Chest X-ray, PA view. Patient: 20 years old, sex F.
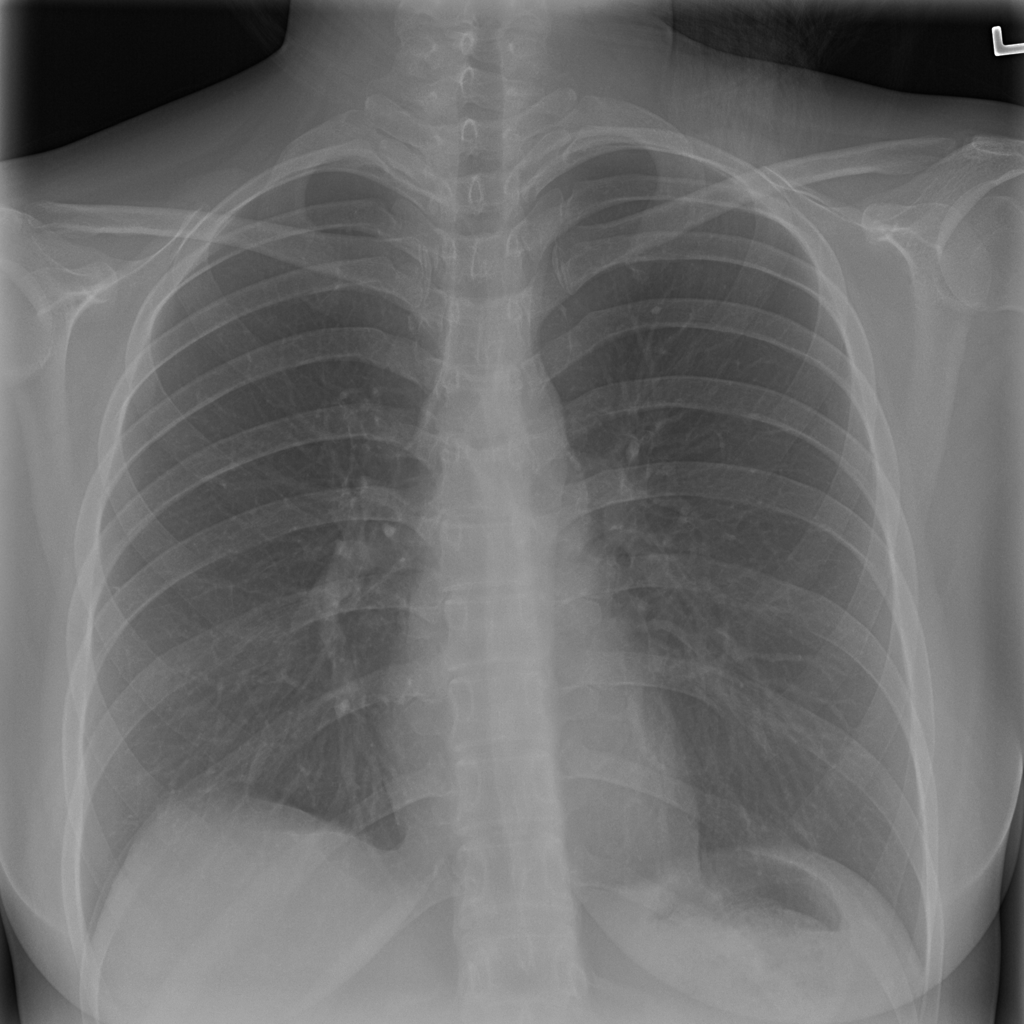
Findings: No Finding